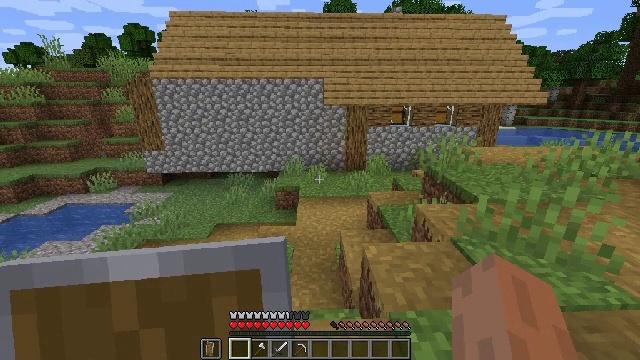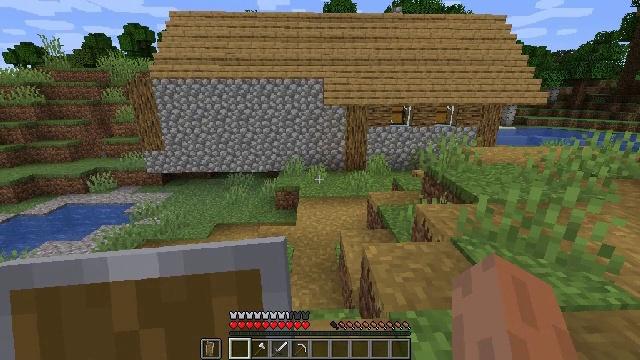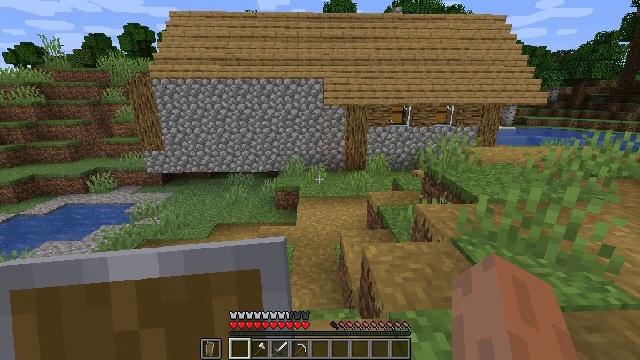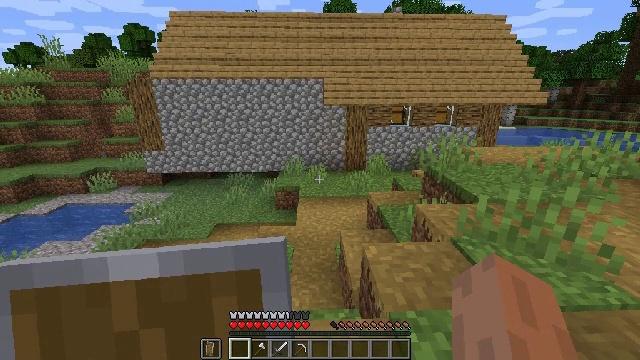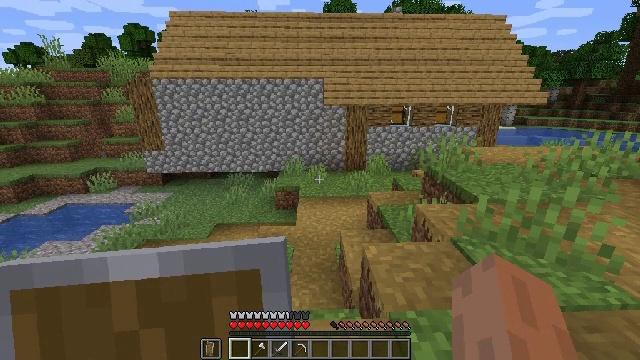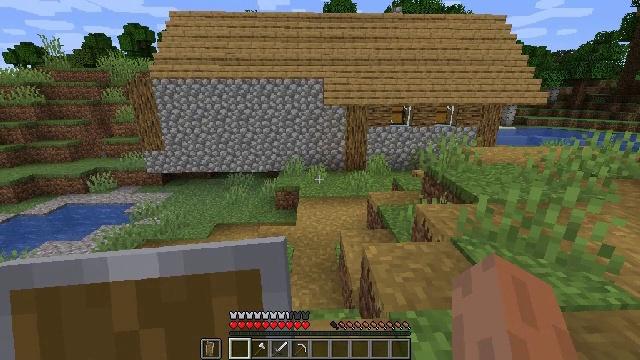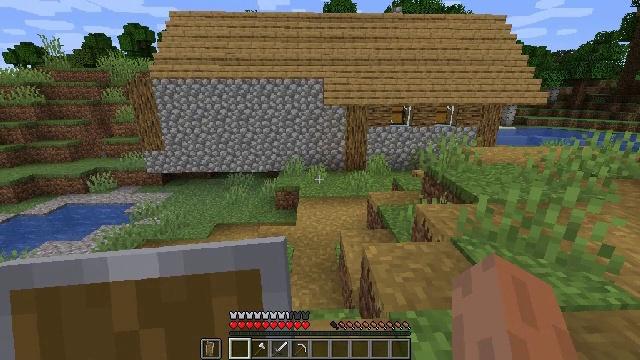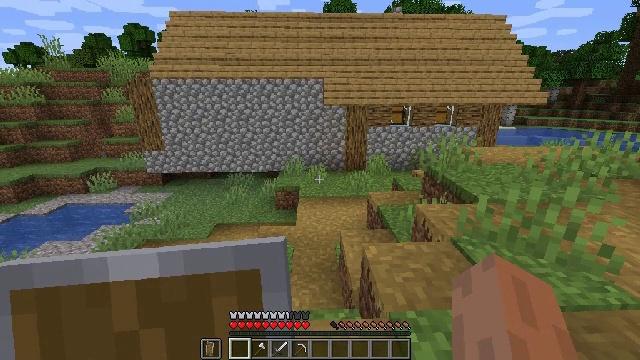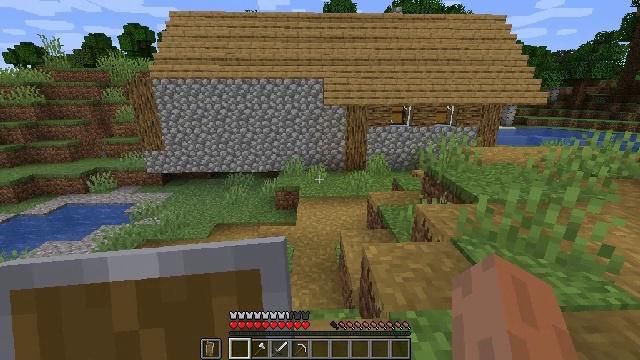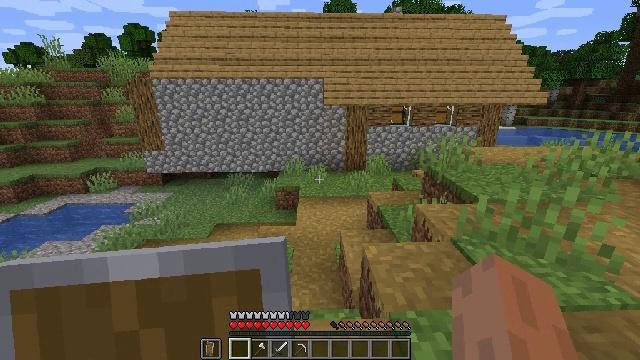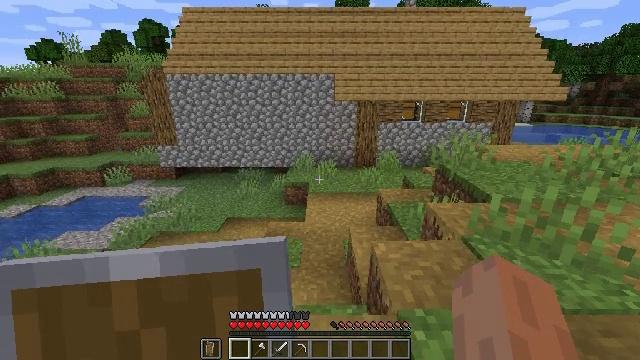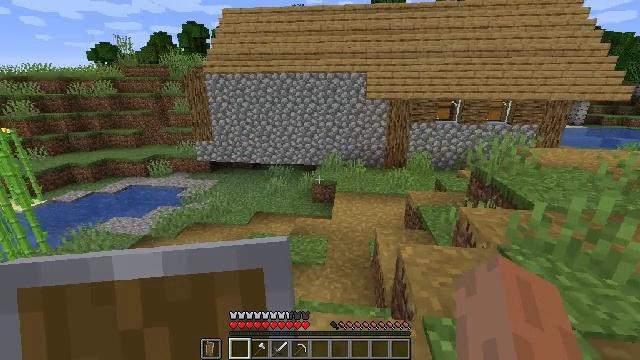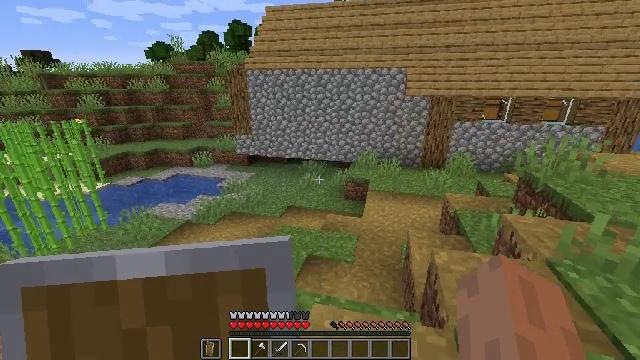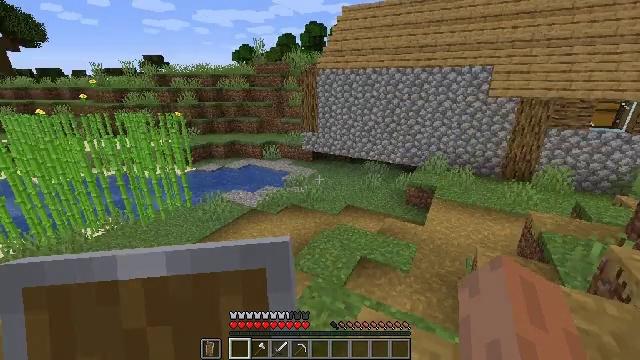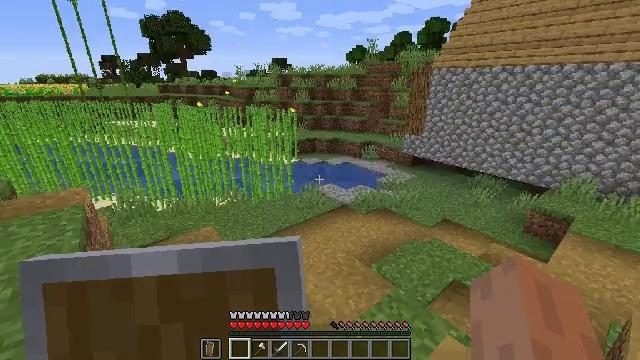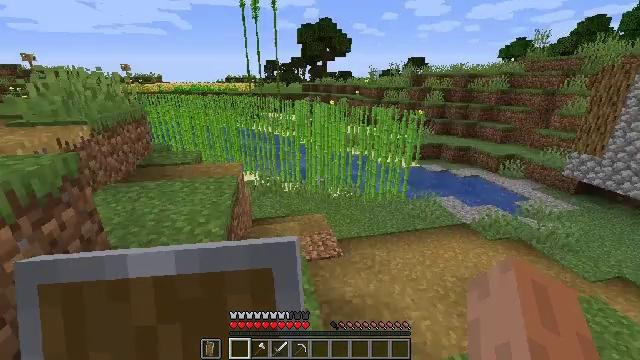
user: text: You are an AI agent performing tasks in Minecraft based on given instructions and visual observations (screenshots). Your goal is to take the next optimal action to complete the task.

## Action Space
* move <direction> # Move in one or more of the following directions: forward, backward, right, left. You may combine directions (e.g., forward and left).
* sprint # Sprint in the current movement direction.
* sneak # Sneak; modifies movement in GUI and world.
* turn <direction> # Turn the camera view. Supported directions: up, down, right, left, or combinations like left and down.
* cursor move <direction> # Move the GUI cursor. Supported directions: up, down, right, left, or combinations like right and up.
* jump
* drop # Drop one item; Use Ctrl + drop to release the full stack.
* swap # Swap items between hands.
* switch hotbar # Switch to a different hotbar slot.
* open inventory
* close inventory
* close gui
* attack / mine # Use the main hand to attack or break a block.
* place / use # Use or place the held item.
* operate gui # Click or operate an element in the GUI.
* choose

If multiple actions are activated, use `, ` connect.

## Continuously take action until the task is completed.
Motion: motion action
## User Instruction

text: craft item air
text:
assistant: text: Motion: no_op
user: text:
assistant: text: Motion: no_op
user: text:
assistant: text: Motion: no_op
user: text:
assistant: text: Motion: no_op
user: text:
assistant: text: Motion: no_op
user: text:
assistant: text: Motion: no_op
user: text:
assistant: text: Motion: no_op
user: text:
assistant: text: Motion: no_op
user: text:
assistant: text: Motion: no_op
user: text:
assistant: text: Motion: turn left
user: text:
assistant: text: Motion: turn left
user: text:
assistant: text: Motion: turn left
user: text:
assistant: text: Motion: turn left
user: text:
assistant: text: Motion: turn left
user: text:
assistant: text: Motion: turn left
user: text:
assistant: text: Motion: turn left and up
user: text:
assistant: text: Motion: turn left and up
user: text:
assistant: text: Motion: no_op
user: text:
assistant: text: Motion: no_op
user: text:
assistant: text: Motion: no_op
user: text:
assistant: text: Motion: no_op
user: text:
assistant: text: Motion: turn right and down
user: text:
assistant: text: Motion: turn down
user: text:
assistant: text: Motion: move forward, turn down
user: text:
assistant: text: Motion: move forward
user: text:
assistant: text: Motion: move forward, turn left
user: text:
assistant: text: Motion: move forward, turn left
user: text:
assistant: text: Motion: move forward
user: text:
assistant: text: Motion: move forward, turn left
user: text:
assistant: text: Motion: move forward, turn left